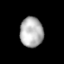
Tissue: lung
Cell type: Epithelial cells
Senescence score: 0.1698
Nuclear area (px): 680
Mean DAPI intensity: 177.874